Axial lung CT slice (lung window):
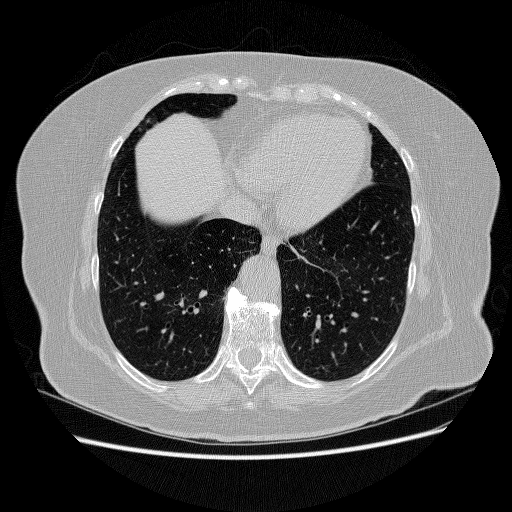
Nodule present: no